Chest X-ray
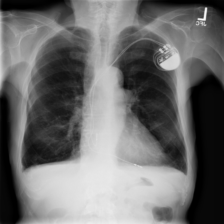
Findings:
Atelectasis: negative
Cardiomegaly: negative
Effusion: negative
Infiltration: negative
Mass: negative
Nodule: negative
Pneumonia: negative
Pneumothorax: negative
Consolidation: negative
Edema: negative
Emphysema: negative
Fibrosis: negative
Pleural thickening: negative
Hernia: negative